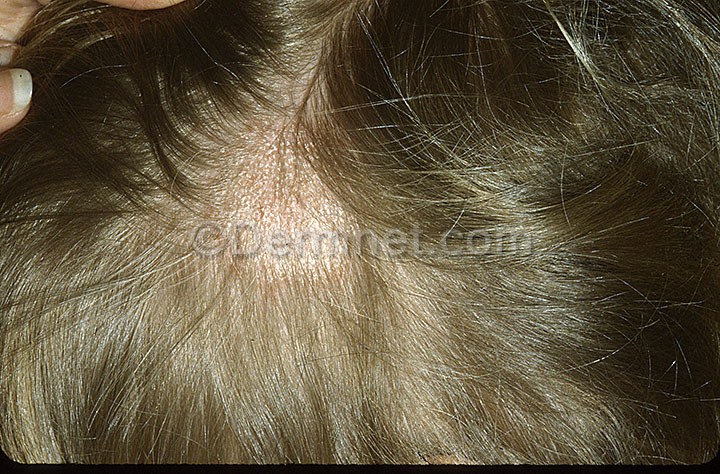
Disease: Tinea Ringworm Candidiasis and other Fungal Infections